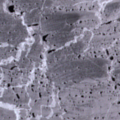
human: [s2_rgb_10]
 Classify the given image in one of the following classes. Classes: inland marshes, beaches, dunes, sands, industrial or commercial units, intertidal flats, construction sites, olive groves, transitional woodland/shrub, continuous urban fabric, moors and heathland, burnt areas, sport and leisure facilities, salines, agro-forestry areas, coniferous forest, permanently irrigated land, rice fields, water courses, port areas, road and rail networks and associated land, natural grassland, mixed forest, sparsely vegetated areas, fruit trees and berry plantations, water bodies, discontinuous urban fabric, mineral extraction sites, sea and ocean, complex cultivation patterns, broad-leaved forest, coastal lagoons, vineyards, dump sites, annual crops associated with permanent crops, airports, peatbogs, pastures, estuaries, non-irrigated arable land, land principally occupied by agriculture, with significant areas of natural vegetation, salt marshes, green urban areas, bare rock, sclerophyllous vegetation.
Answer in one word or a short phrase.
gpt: sea and ocean